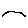
Label: bird